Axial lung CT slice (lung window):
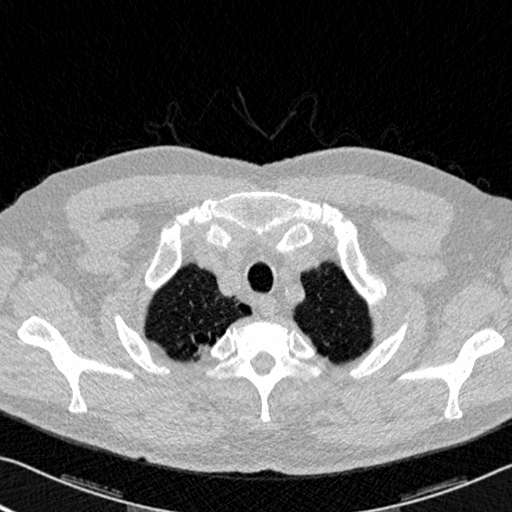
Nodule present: no